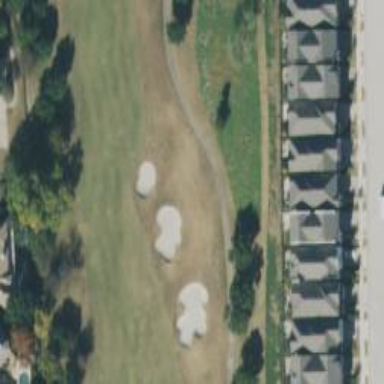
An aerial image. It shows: Service road used as golf cart path.